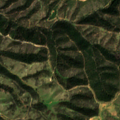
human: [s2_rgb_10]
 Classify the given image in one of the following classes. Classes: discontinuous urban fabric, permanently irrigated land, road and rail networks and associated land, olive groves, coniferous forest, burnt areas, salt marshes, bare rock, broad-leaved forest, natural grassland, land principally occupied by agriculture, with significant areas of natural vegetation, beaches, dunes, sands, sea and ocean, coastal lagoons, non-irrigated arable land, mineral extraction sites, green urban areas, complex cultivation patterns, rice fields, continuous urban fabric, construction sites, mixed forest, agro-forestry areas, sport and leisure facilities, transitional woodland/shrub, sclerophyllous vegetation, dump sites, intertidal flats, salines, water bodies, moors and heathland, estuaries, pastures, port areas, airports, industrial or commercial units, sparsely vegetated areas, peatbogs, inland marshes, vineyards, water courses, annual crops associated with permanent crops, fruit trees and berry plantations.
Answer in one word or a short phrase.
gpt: non-irrigated arable land, land principally occupied by agriculture, with significant areas of natural vegetation, agro-forestry areas, broad-leaved forest, transitional woodland/shrub